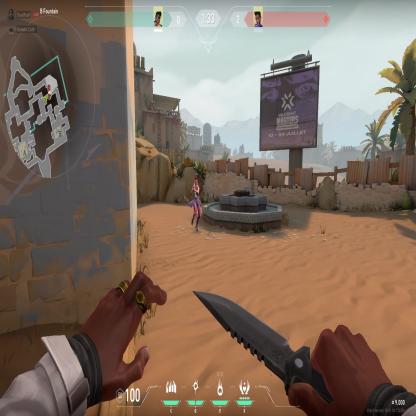
Label: enemy